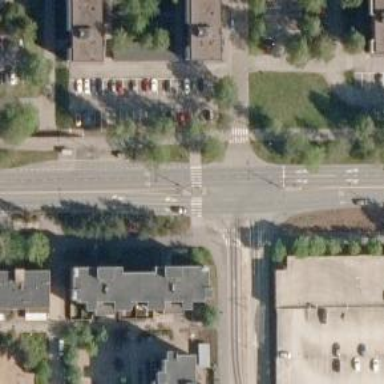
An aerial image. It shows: Asphalt cycleway.